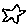
Label: star